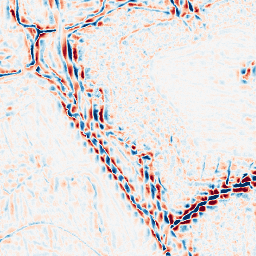
Category: wavelet
Decomposition family: wavelet_dwt
Decomposition parameters: wavelet: sym4
level: 3
Upsampling method: sinc_blackman
Upsampling parameters: scale: 4
kernel_size: 16
Upsampling scale: 4